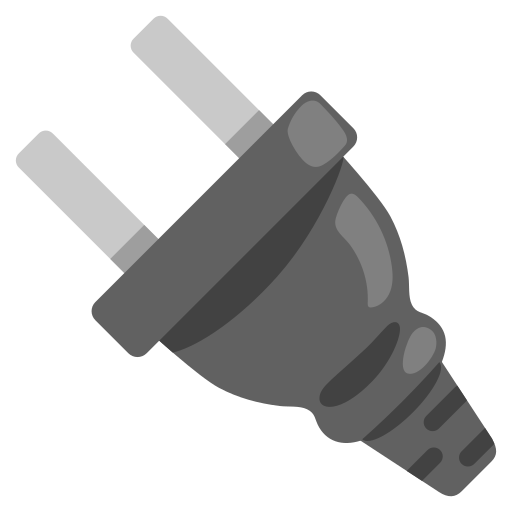
Emoji: 🔌